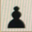
Piece: bP